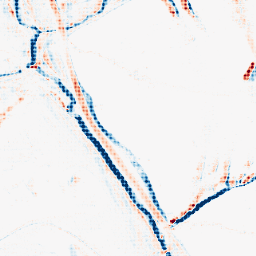
Category: morphological
Decomposition family: morphological_rect
Decomposition parameters: operation: average
width: 10
height: 3
Upsampling method: sinc_blackman
Upsampling parameters: scale: 4
kernel_size: 4
Upsampling scale: 4